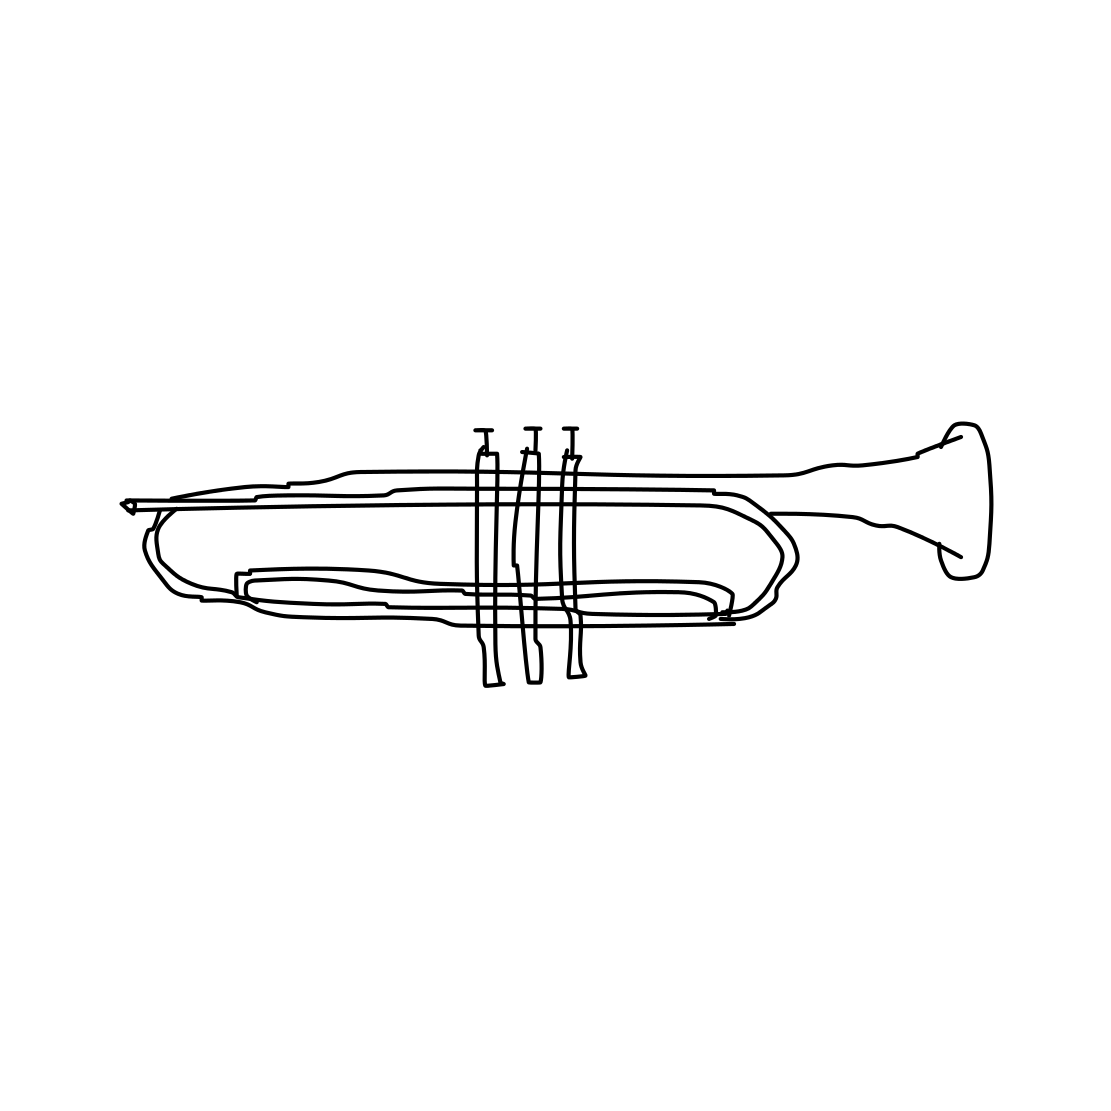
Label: trumpet